Interaction volume radius: 5 \u00c5
Interaction volume height: 45 \u00c5
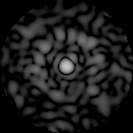
Disorder parameter: 0.7869